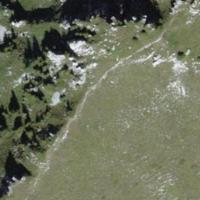
EUNIS habitat code: 23
Species observed at this site:
Campanula thyrsoides